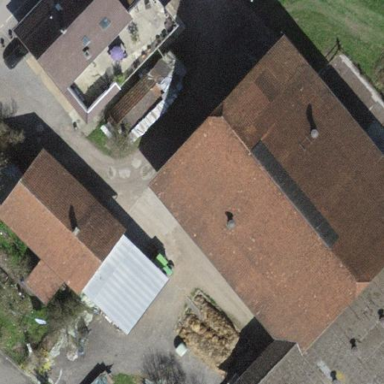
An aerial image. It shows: Farmyard area.